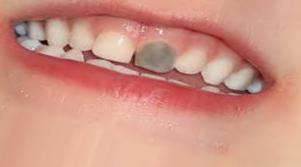
Condition: Tooth Discoloration